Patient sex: F
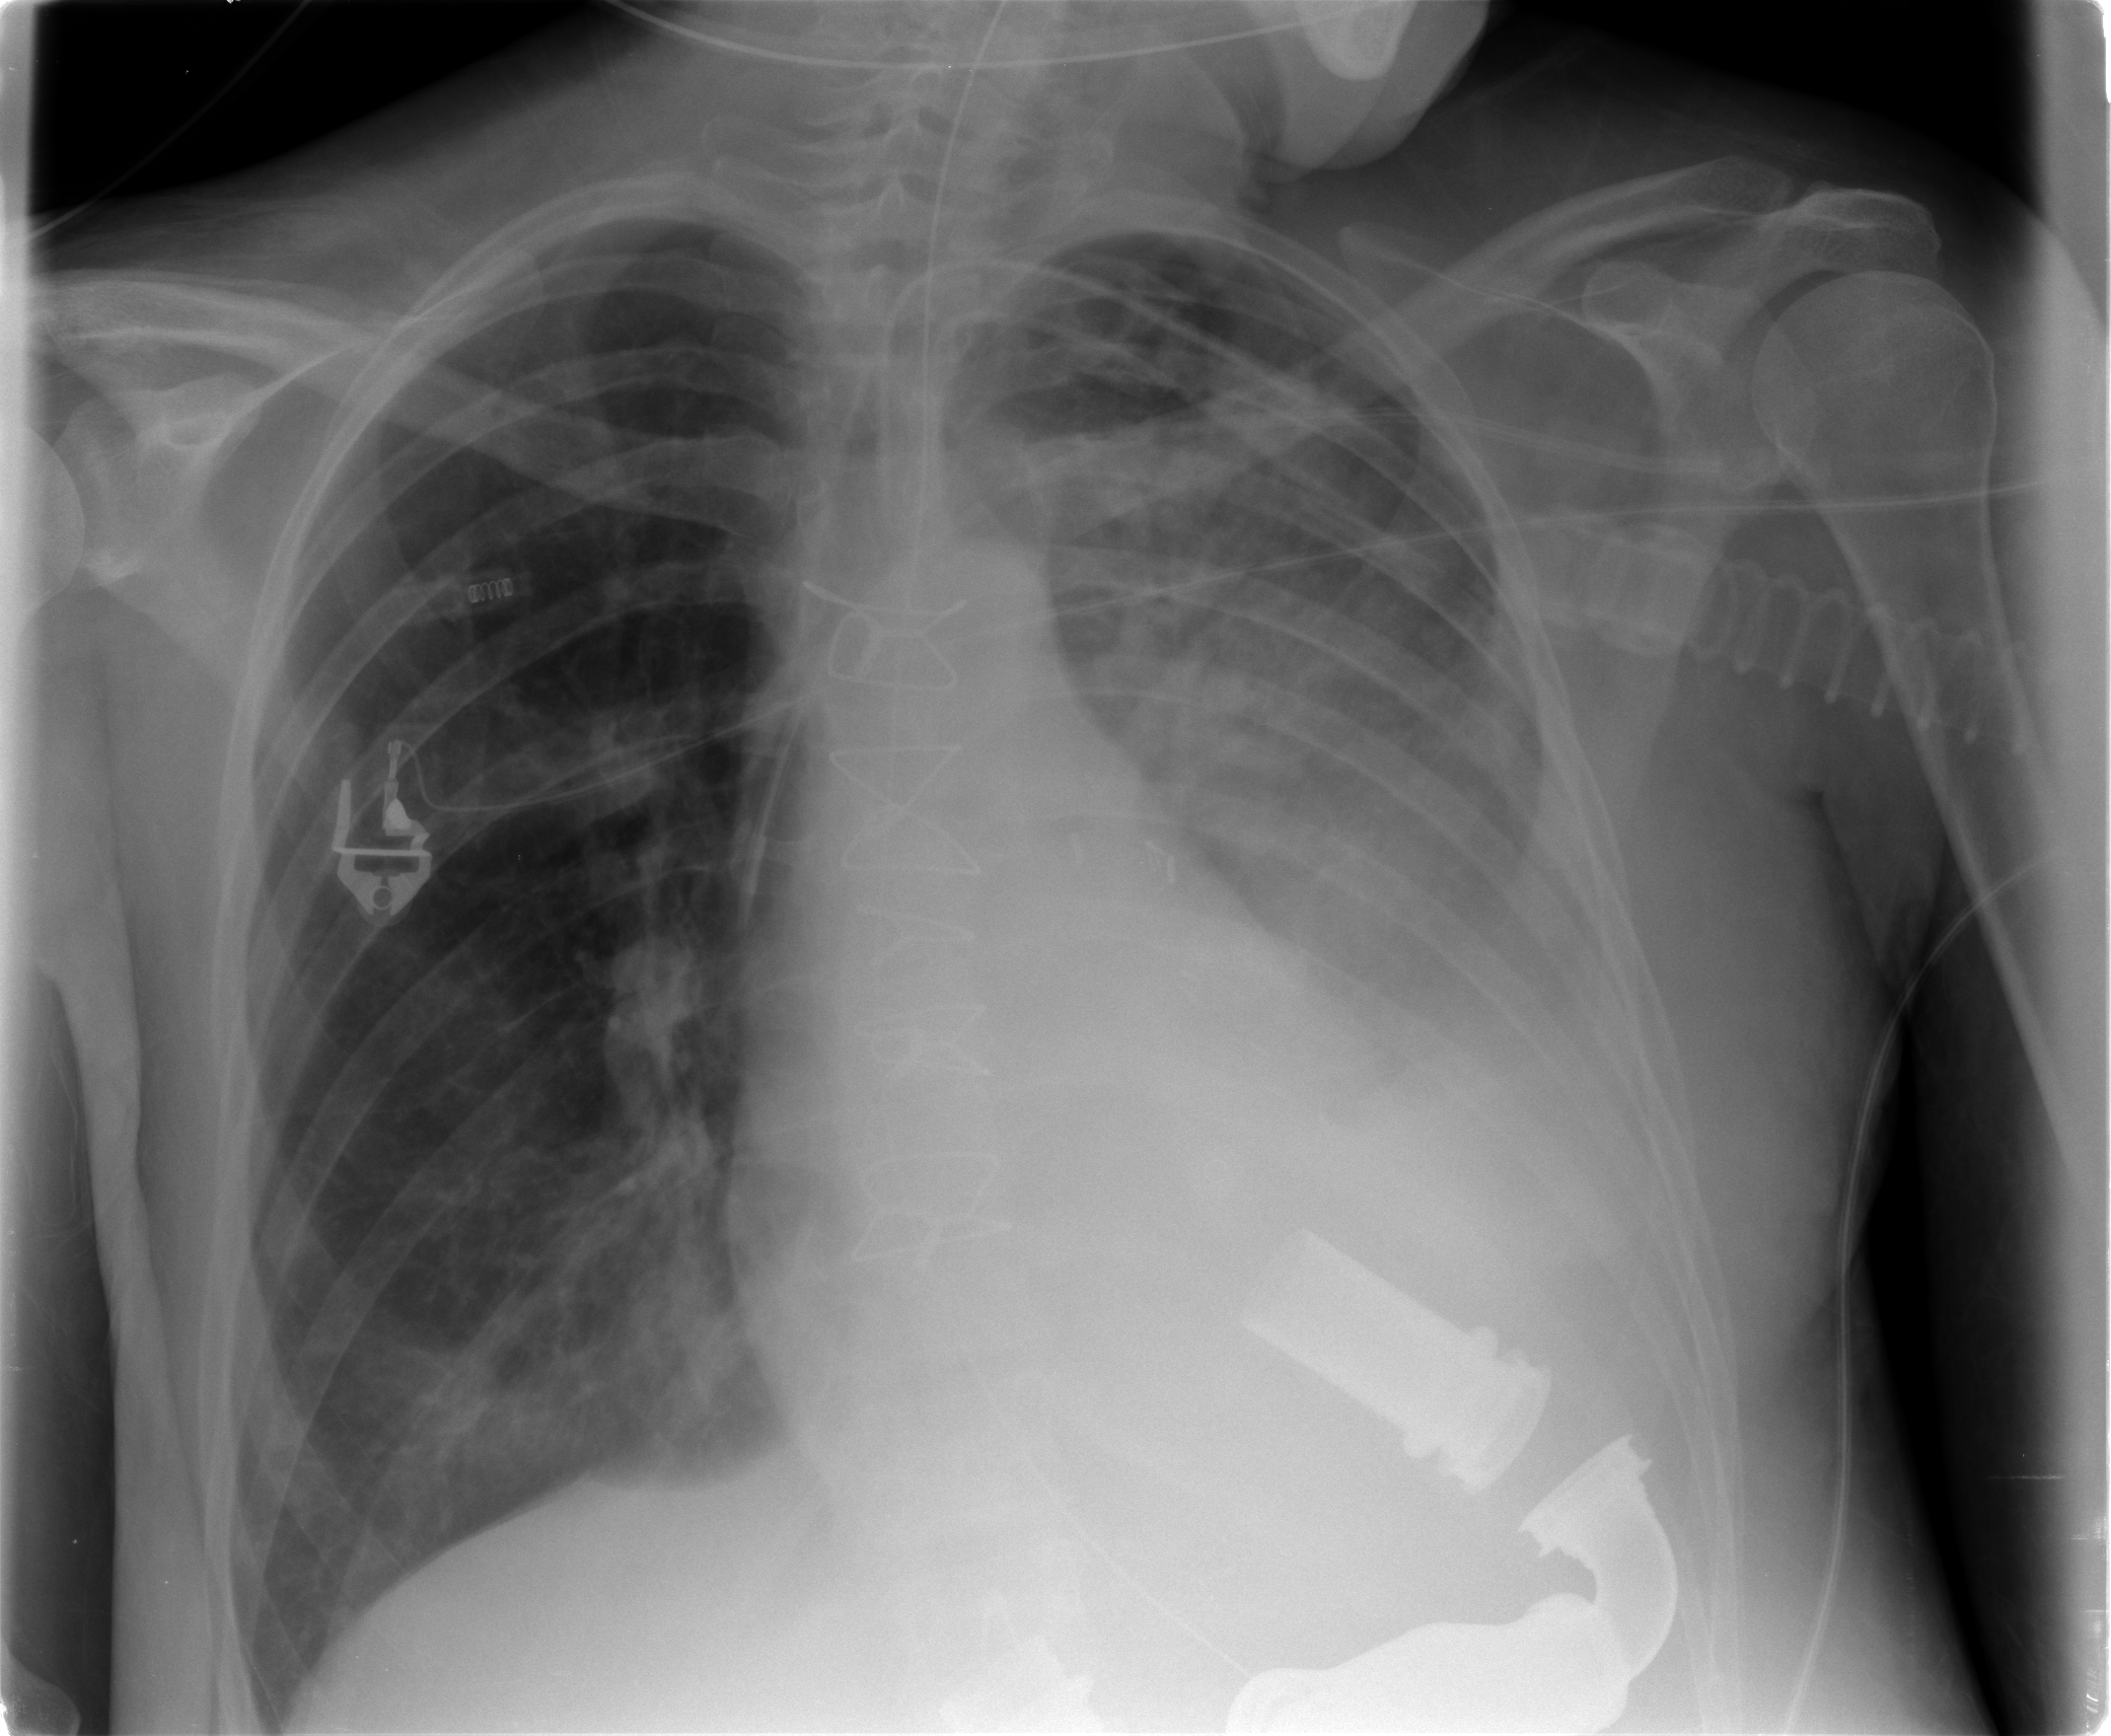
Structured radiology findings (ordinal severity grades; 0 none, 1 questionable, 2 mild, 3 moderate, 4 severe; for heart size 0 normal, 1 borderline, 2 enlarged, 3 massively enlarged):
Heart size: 1
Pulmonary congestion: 0
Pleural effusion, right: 0
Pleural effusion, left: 3
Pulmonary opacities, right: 0
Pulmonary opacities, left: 2
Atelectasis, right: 1
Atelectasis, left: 3